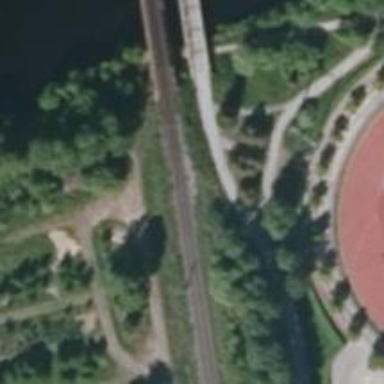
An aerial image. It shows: Cycleway.